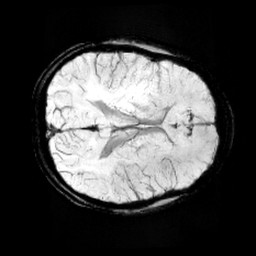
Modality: minIP
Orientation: axial
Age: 13
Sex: male
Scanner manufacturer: siemens
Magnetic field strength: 3 T
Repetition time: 0.027 s
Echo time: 0.02 s